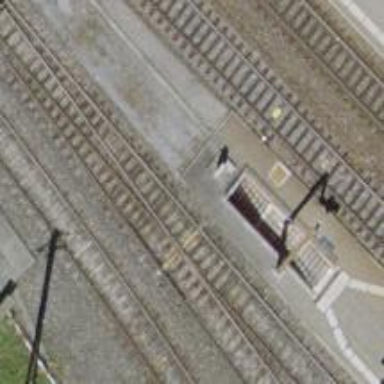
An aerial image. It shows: Rail siding with electrified tracks using contact line.